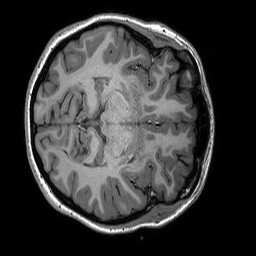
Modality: T1w
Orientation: axial
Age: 23
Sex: female
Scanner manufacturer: siemens
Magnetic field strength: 3 T
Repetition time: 2.3 s
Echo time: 0.00298 s